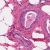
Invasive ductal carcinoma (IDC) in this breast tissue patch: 0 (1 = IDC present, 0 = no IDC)